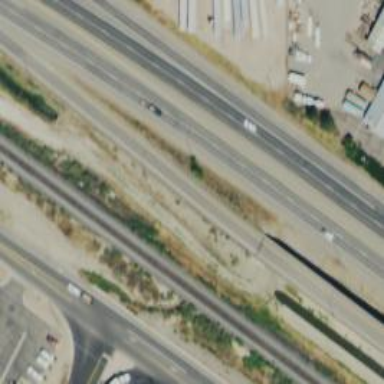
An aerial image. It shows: Trunk link road with asphalt surface.